Question: What is the measurement shown in the image?
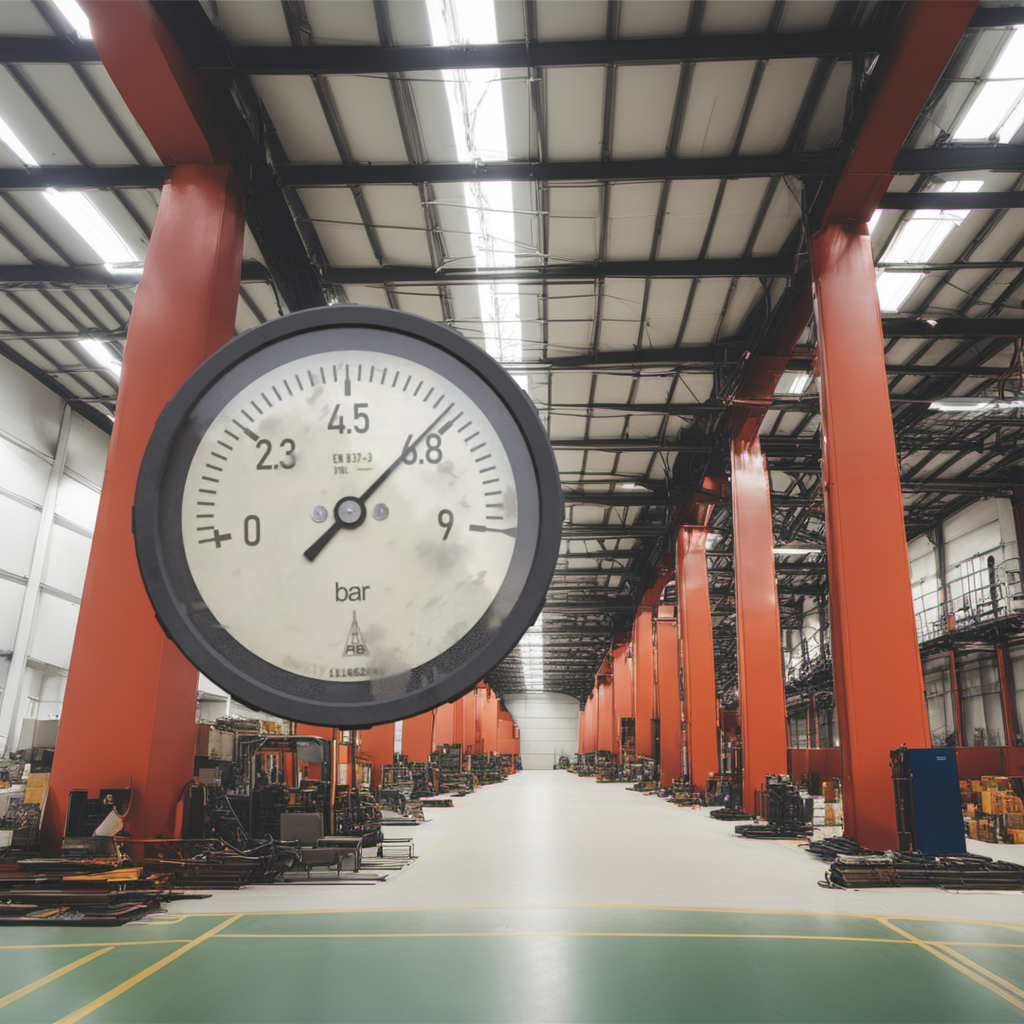
Answer: The result is 6.47
Question: What is the reading range of the measurement in the image?
Answer: The range is from 0 to 9
Question: What is the minimum and maximum value of the measurement shown in the image?
Answer: The minimum value is 0 and the maximum value is 9